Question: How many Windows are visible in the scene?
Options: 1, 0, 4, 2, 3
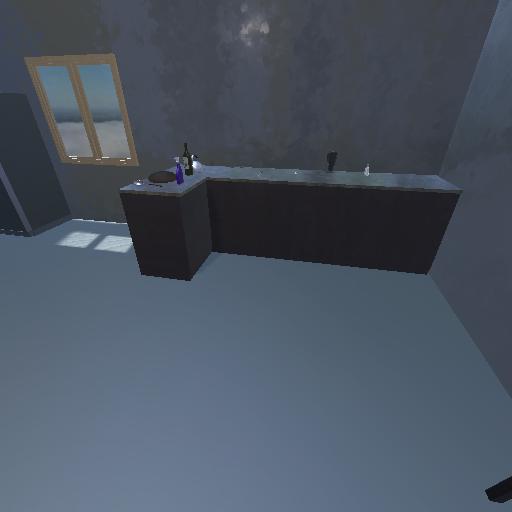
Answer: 1